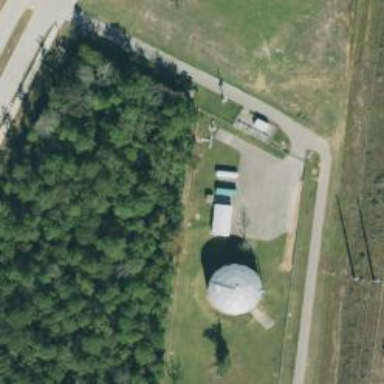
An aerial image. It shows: Storage tank with man-made structure.